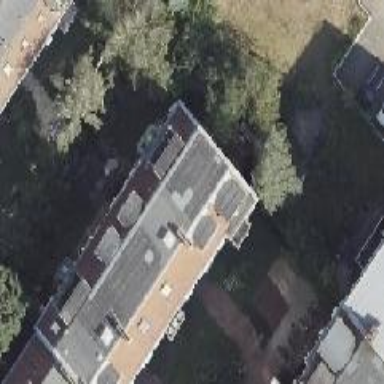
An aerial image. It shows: Apartment building with double saltbox roof shape.